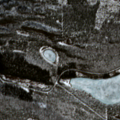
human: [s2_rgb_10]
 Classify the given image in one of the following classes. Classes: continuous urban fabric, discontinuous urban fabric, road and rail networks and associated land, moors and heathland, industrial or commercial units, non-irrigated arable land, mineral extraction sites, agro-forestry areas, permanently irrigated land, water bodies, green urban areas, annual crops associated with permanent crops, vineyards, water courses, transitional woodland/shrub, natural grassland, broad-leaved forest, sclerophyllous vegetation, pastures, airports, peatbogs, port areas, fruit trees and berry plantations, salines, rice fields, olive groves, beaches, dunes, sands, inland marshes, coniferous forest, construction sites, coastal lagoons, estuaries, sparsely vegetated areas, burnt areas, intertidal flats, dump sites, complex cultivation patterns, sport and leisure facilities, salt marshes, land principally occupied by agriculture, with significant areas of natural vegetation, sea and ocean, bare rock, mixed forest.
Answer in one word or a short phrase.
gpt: coniferous forest, mixed forest, water bodies